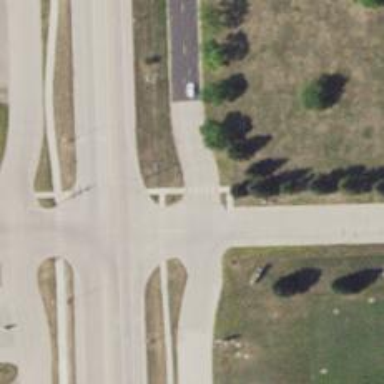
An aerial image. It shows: Marked road crossing.